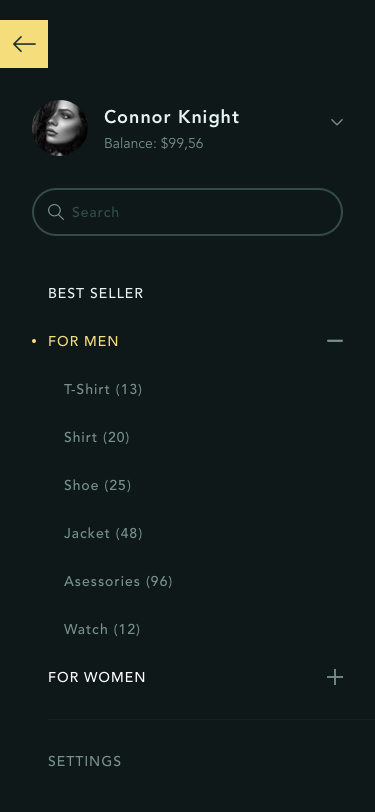
Text in this UI design:
Connor Knight
Balance: $99,56
best seller
for women
Settings
For men
T-Shirt (13)
Shirt (20)
Shoe (25)
Jacket (48)
Asessories (96)
Watch (12)